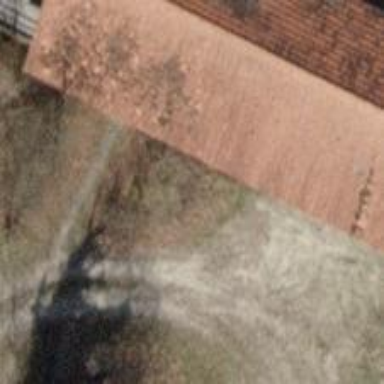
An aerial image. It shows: Brown bench in the vicinity.